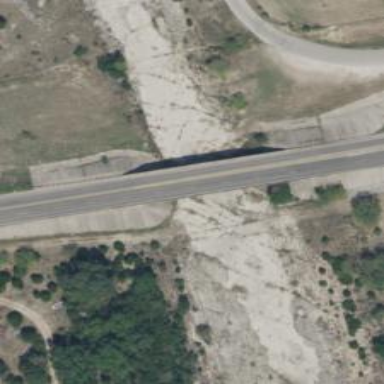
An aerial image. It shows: Primary highway with bridge.